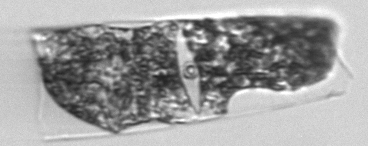
Label: Hemiaulus_membranaceus